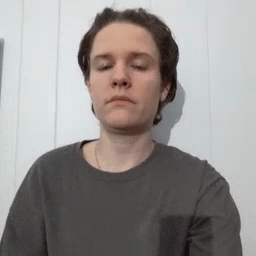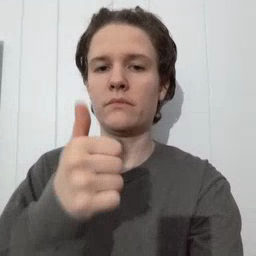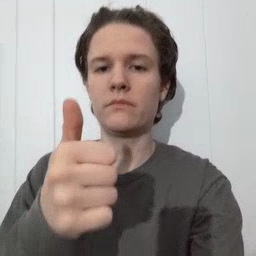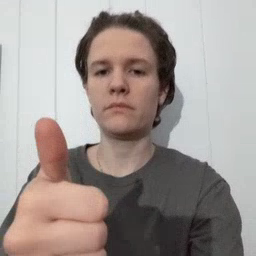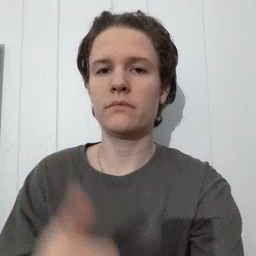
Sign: yourself